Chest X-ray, AP view. Patient: 43 years old, sex F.
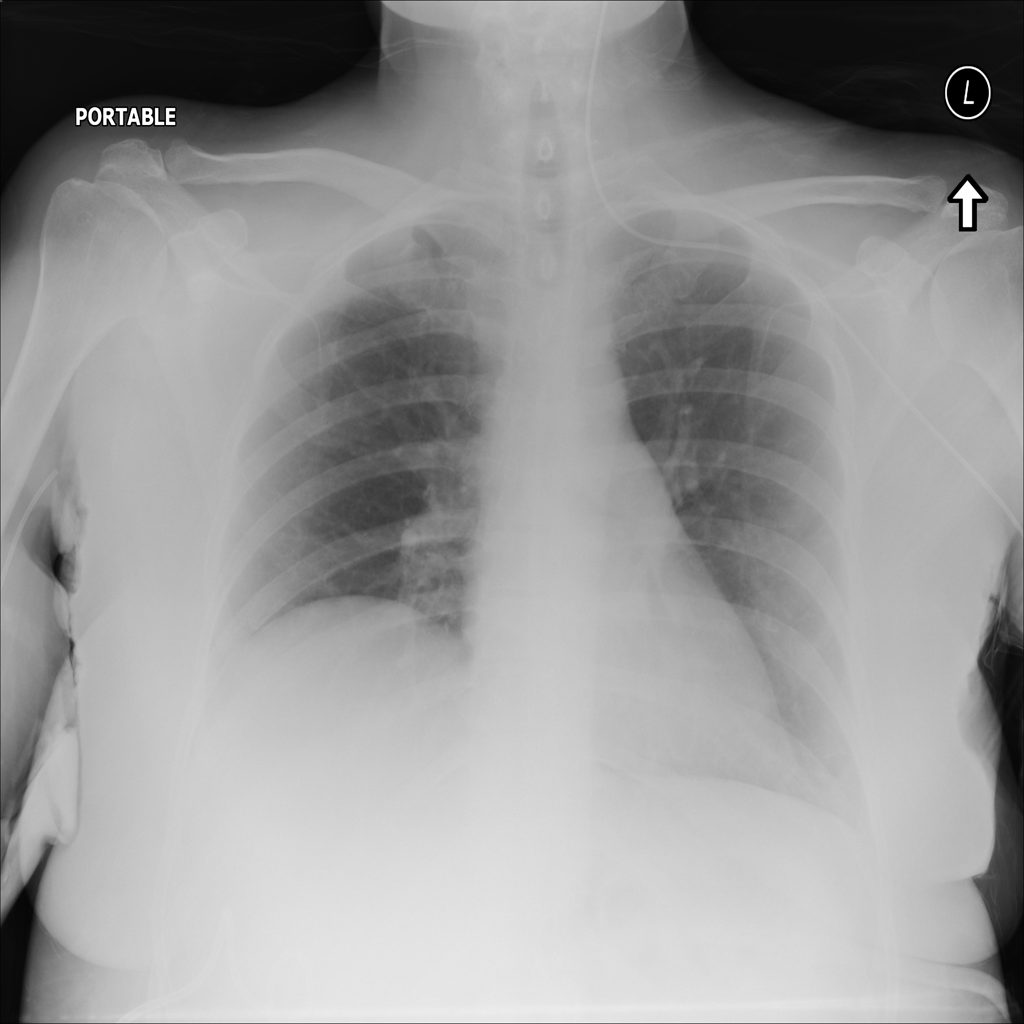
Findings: No Finding